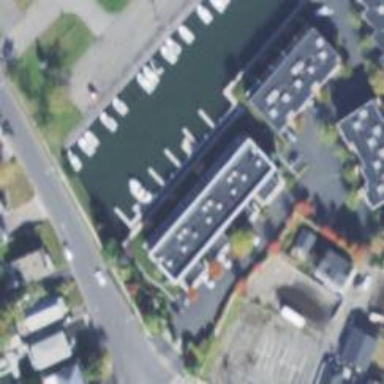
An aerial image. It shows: Commercial building.